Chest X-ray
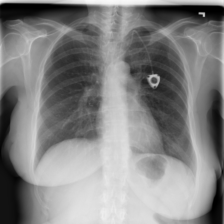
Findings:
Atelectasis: negative
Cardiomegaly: negative
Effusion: negative
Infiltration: positive
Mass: negative
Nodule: negative
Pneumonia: negative
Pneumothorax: negative
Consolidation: negative
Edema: negative
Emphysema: negative
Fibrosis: negative
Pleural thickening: negative
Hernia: negative